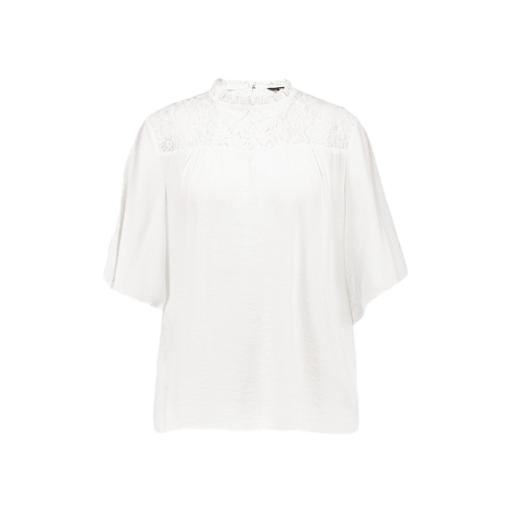
white lace-yoke top, white high-neck lace-panel, lace-yoke t-shirt, white background